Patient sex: F
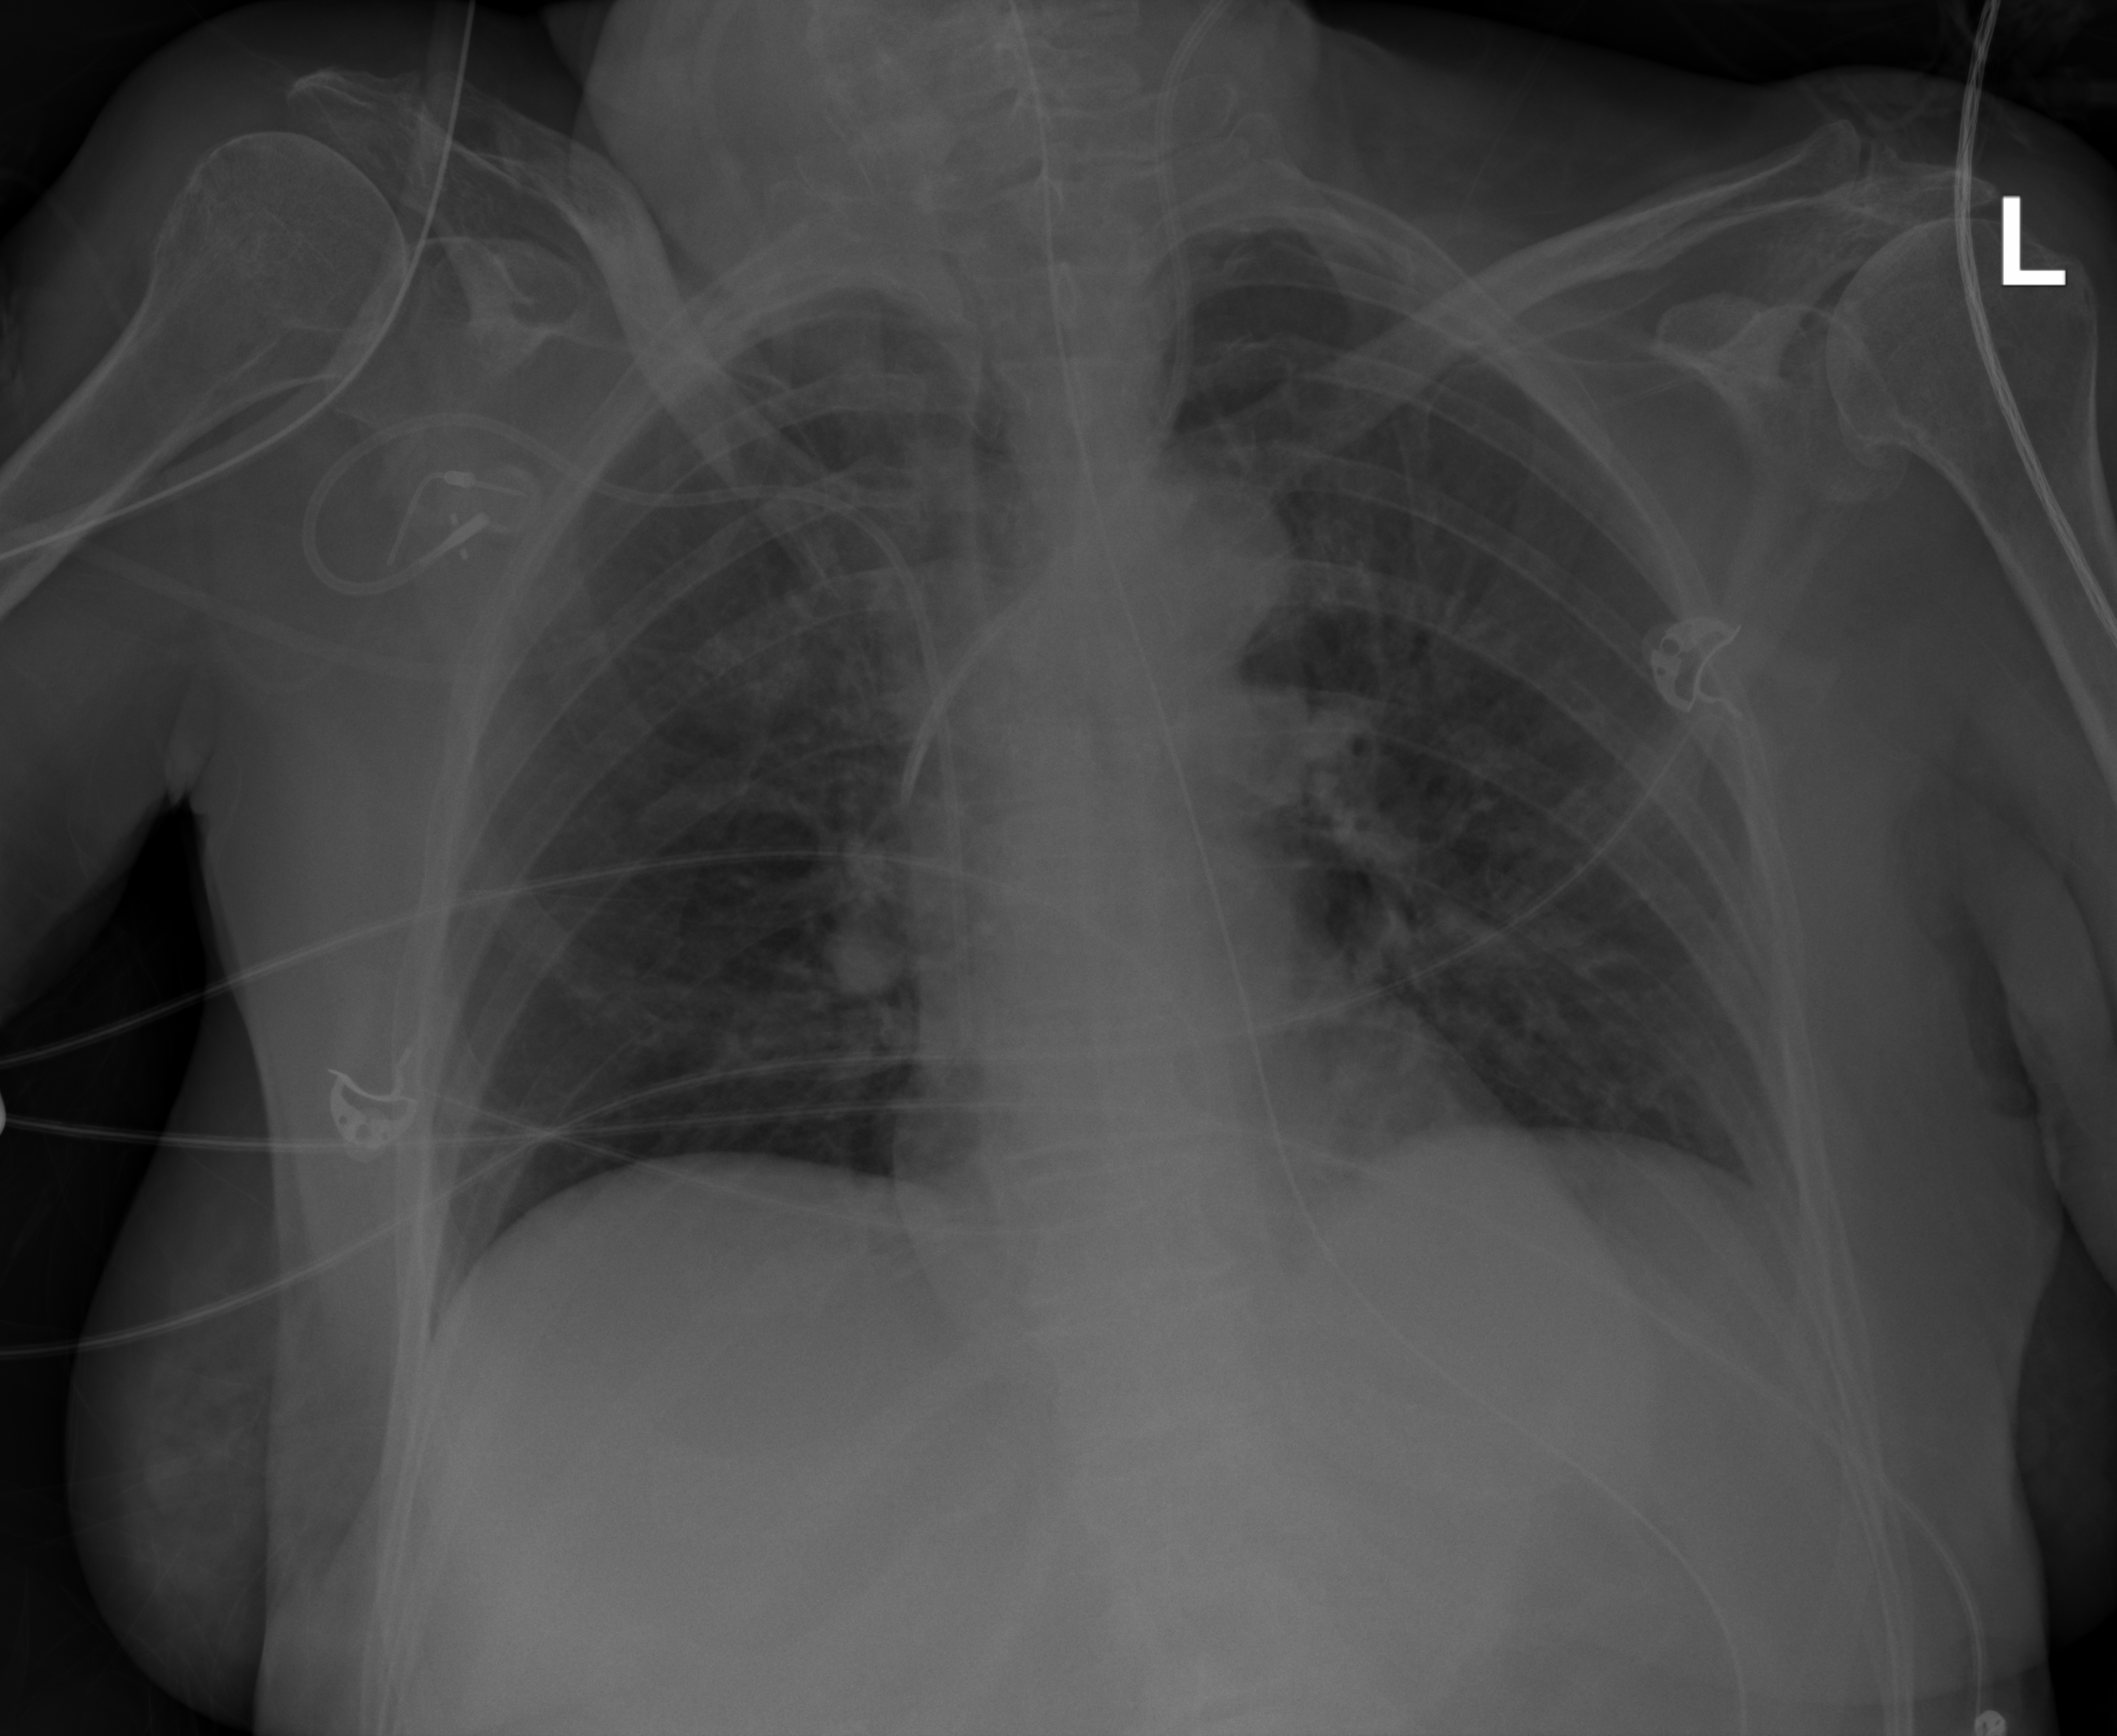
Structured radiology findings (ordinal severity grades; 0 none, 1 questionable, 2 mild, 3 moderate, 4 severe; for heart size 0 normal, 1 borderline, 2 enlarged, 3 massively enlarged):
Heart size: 1
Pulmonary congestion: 0
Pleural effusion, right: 0
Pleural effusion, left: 0
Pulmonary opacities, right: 0
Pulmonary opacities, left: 0
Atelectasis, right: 0
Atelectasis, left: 2